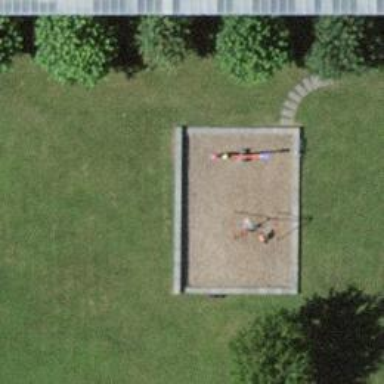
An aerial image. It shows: Playground area for leisure land.